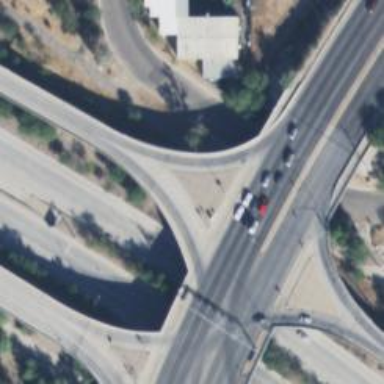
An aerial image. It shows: Trunk_link highway on bridge.